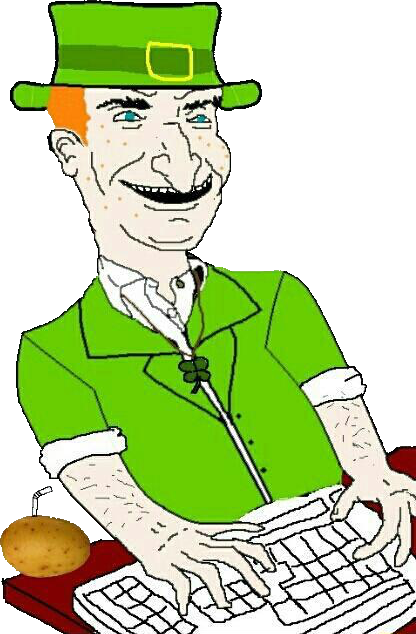
Label: 5_Bruce